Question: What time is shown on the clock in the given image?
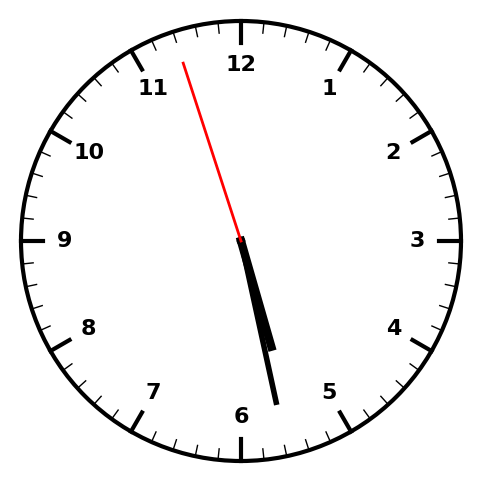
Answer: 05:27:57